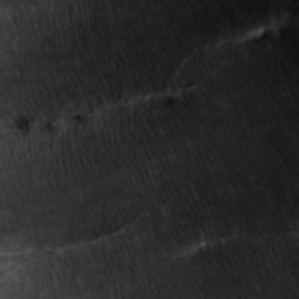
Label: frost